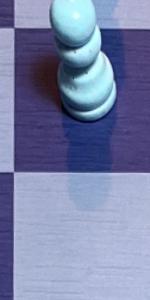
Label: Empty